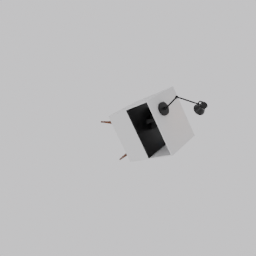
Label: furniture